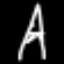
Label: The Eiffel Tower